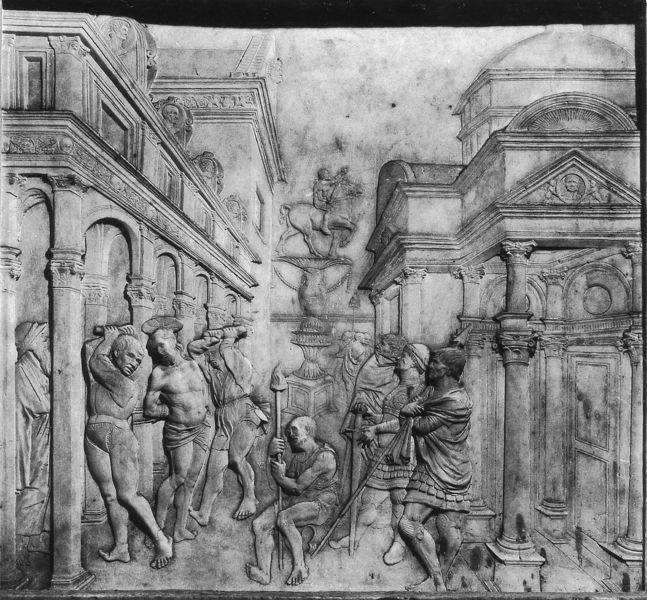
Titel: Grabmal des Bartolomeo Colleoni
Künstler: Amadeo
Standort: Bergamo, Cappella Colleoni (EU - I - Lombardei)
Schlagwörter: nackt, weiß, menschen, schwarz, säule, säulen, tür, gebäude, häuser, kirche, pferd, reiter, relief, giebel, platz, kuppel, lanze, soldaten, bögen, denkmal, soldat, rüstung, kapitell, römer, christus, tempel, basis, schlagen, geißelung